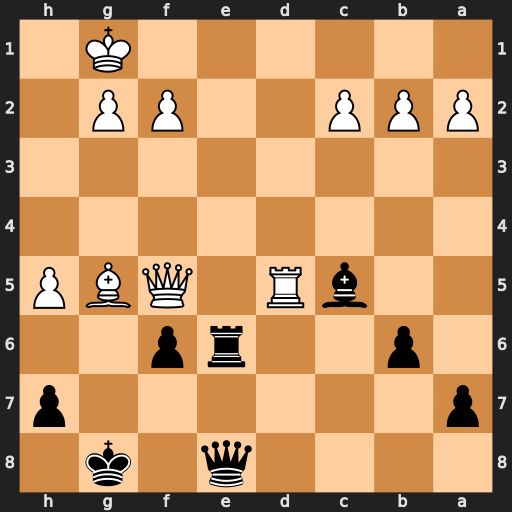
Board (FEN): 4q1k1/p6p/1p2rp2/2bR1QBP/8/8/PPP2PP1/6K1
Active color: b
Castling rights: -
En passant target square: -
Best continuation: Re1+ Kh2 Qxh5+ Qh3 Qxh3+